Interaction volume radius: 10 \u00c5
Interaction volume height: 30 \u00c5
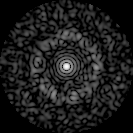
Disorder parameter: 0.847